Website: crate-barrel
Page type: customer-info-address
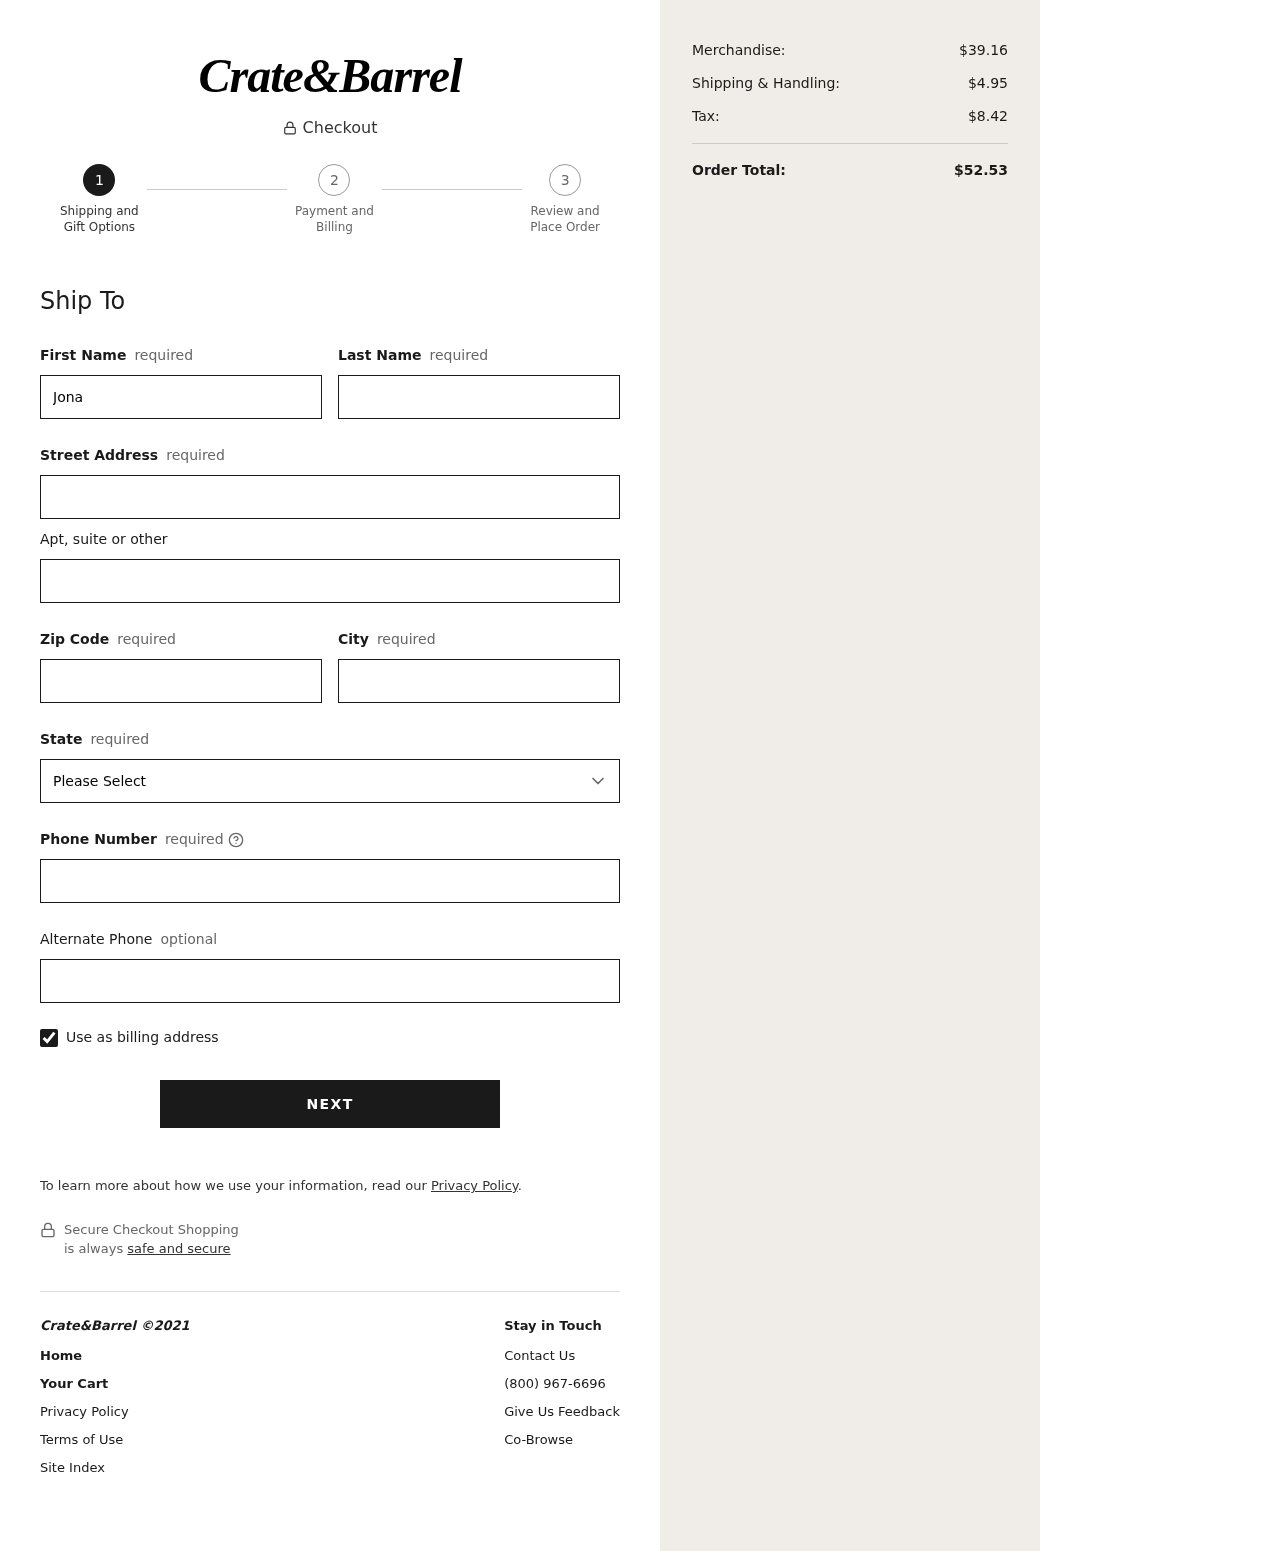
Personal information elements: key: PII_STATE
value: New Hampshire
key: PII_FIRSTNAME
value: Jonathan
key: PII_LASTNAME
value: Howard
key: PII_STREET
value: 164 Davis Centers Suite 125
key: PII_STREET2
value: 130 Marcus Trace
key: PII_POSTCODE
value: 73384
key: PII_CITY
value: West Connie
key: PII_PHONE
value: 4742650324
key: PII_PHONE_ALT
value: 9394735400
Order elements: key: ORDER_SUBTOTAL
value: $39.16
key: ORDER_SHIPPING_COST
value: $4.95
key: ORDER_TAX
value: $8.42
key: ORDER_TOTAL
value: $52.53